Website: bh-photo
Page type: address-validator
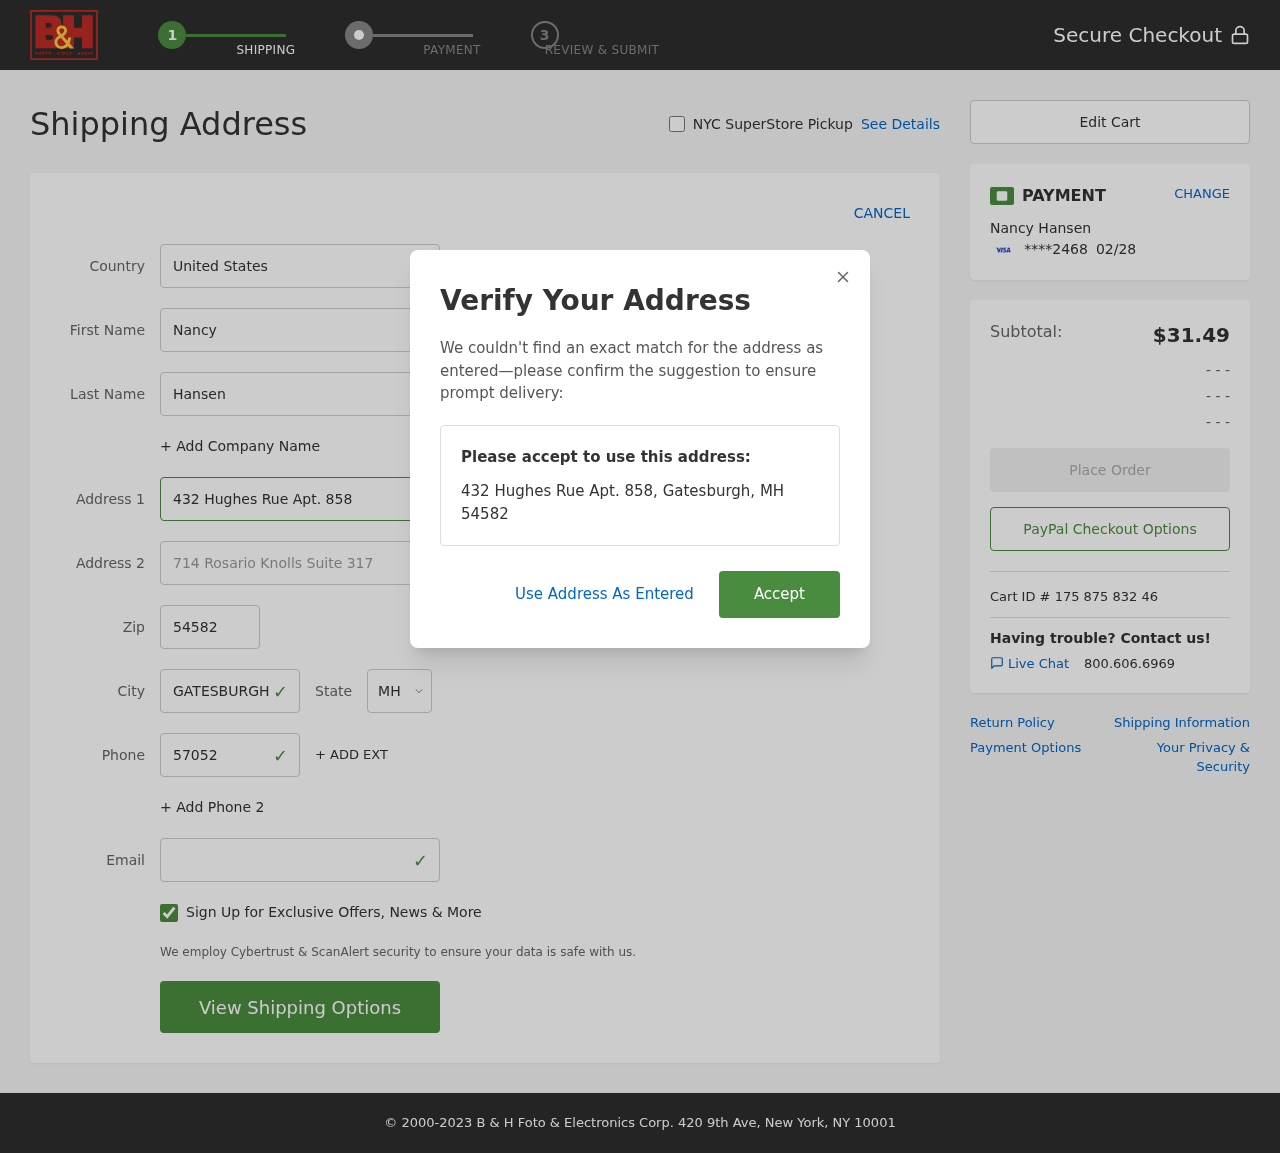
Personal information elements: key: PII_CARD_EXPIRY
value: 02/28
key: PII_CARD_LAST4
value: ****2468
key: PII_CITY
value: Gatesburgh
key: PII_COUNTRY
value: United States
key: PII_EMAIL
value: nhansen@hotmail.com
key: PII_FIRSTNAME
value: Nancy
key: PII_FULLNAME
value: Nancy Hansen
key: PII_LASTNAME
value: Hansen
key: PII_PHONE
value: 5705213396
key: PII_POSTCODE
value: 54582
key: PII_STATE_ABBR
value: MH
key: PII_STREET
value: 432 Hughes Rue Apt. 858
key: PII_STREET2
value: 714 Rosario Knolls Suite 317
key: PII_CITY_STATE_ZIP
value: Gatesburgh, MH 54582
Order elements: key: ORDER_SUBTOTAL
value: $31.49
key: ORDER_ID
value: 175 875 832 46